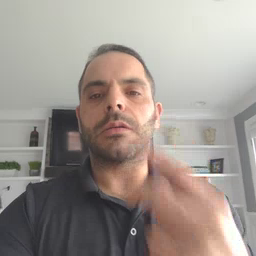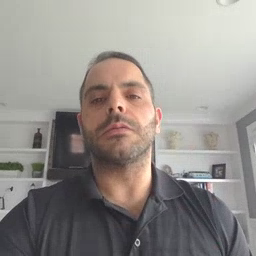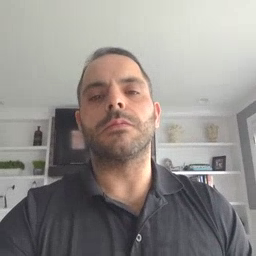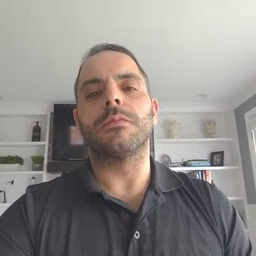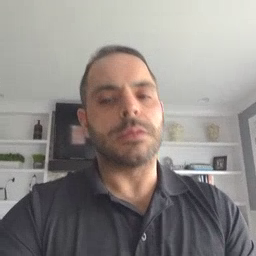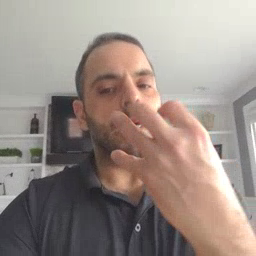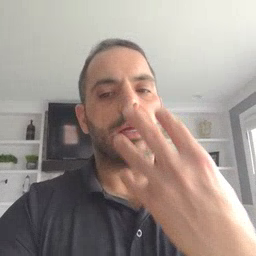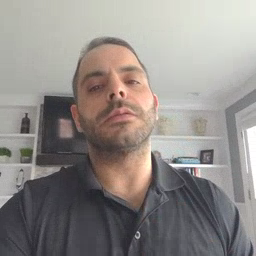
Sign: snack